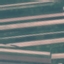
Label: AnnualCrop